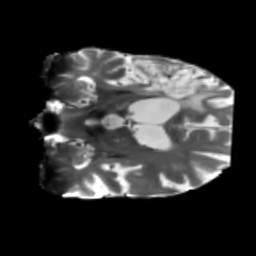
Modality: T2w
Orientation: coronal
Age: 71
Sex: male
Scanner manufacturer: siemens
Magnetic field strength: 3 T
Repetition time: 5.25 s
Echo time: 0.08 s